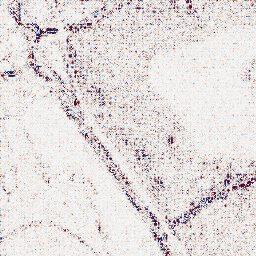
Category: wavelet
Decomposition family: wavelet_reverse_biorthogonal
Decomposition parameters: wavelet: rbio5.5
level: 1
Upsampling method: sinc_blackman
Upsampling parameters: scale: 2
kernel_size: 4
Upsampling scale: 2